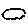
Label: cloud